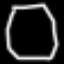
Label: octagon